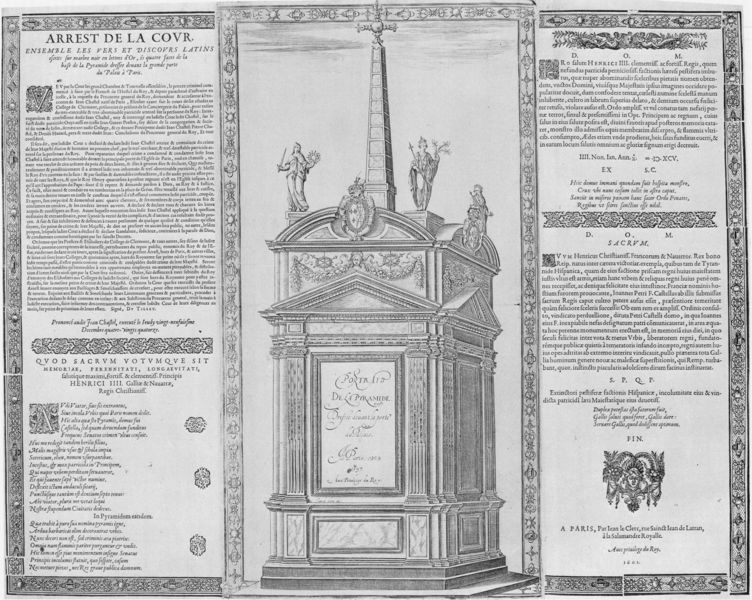
Titel: PORTRAIT DE LA PYRAMIDE
Künstler: Jean Le Clerc
Standort: Wolfenbüttel
Institution: Herzog August Bibliothek
Schlagwörter: himmel, weiß, dreieck, frankreich, grau, marmor, mitte, schwarz, säule, säulen, zeichnung, anlage, gebäude, muster, ornament, architektur, geschichte, rahmen, sockel, figur, blatt, girlande, pflanzen, renaissance, engel, skulptur, statue, holzschnitt, schrift, papier, schrank, bogen, fassade, giebel, grafik, graphik, spalten, pilaster, rand, figuren, französisch, inschrift, dekor, verzierung, buch, medaillon, kreuz, denkmal, druck, radierung, stich, seite, illustration, schwarzweiß, schwert, text, zeitung, buchstaben, statuette, gesciht, architrav, kapitelle, rom, girlanden, fries, portal, wappen, geometrisch, sims, druckg, justiz, gesims, skulpturen, statuen, grab, obelisk, mitra, heilige, diptichon, kupferstich, petrus, ensemble, schrein, beschreibung, römisch, grabmal, gebälk, kronen, teil, latein, beschriftet, lateinisch, übersicht, cour, italienisch, rafik, ecclesia, recht, arrest, de, obilisk, la, figuren#, schriftplatte